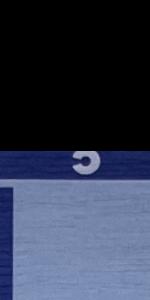
Label: Empty